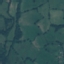
Land use / land cover class: Pasture